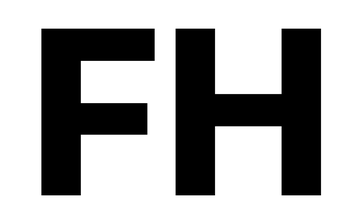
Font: Inter_ExtraBold